Aerial crown-view tile of a tropical tree (Barro Colorado Island, Panama), acquired 20241216:
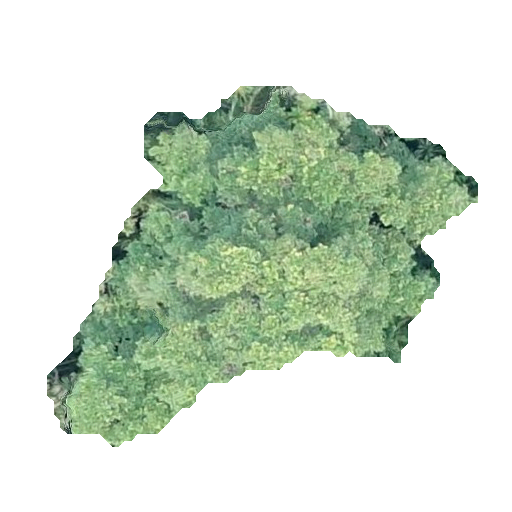
Species: Terminalia oblonga
GBIF accepted scientific name: Terminalia oblonga
Crown area: 129.057 m²